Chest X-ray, PA view. Patient: 61 years old, sex M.
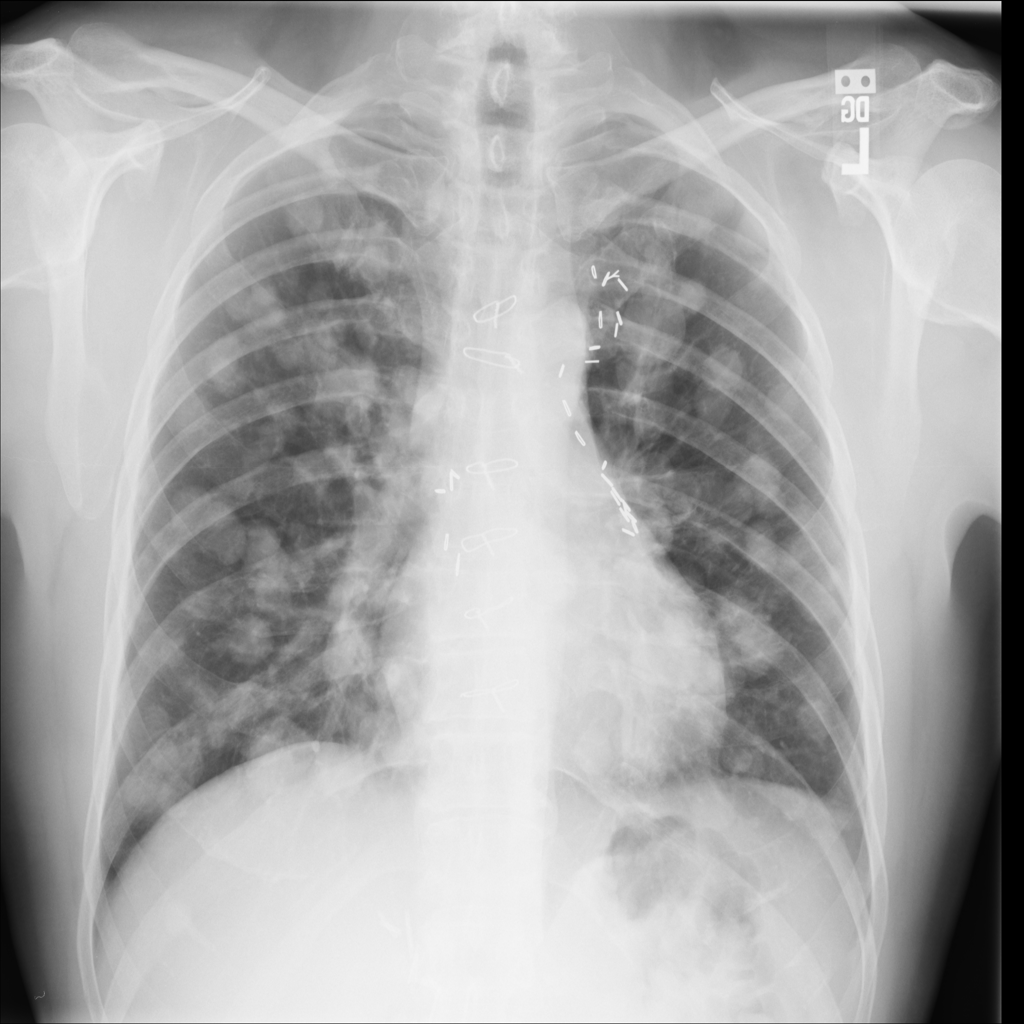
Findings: Mass